Question: I am generating a html table dynamically and after that using datatable 1.9.4 plugin to enhance my html table's features. My table looks like below

the "x" are checkboxes, I am trying to select checkboxes with respect to a particular row and column combination. I have values in pairs like (row1,col3) then I need to select that particular cell. I tried reading checkbox text from header row and selecting corresponding checkbox but no luck.
How should I proceed with this. I know there are some methods from dataTable but not very well aware of those.
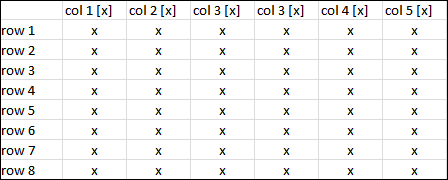
Answer: You lack to tell how exactly you generate those checkboxes. So the following is just how what I would do it. There isnt really difference if the checkboxes is inside a dataTable or anything else.
Example of creating a lot of checkboxes inside a dataTable, all with unique 'ID''s :
'''
for (var row=1;row<=10;row++) {
dataTable.fnAddData([
'<input type="checkbox" id="check_'+row+'_1">',
'<input type="checkbox" id="check_'+row+'_2">',
'<input type="checkbox" id="check_'+row+'_3">',
'<input type="checkbox" id="check_'+row+'_4">',
]);
}
'''
A shorthand function for retrieving the right checkbox, based on 'row, col' pairs :
'''
function dtCheckBox(row, col) {
return document.getElementById('check_'+row+'_'+col);
}
'''
Some examples to show the concept is working :
'''
//setter examples, check 20 random checkboxes
for (var i=0;i<20;i++) {
var row=Math.floor(Math.random()*10)+1,
col=Math.floor(Math.random()*4)+1;
dtCheckBox(row, col).checked=true;
}
//getter example, console out the checked status of all checkboxes
for (col=1;col<=4;col++) {
for (row=1;row<=10;row++) {
console.log(dtCheckBox(row, col).checked);
}
}
'''
See the above in action in this fiddle -> <URL>